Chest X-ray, PA view. Patient: 63 years old, sex F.
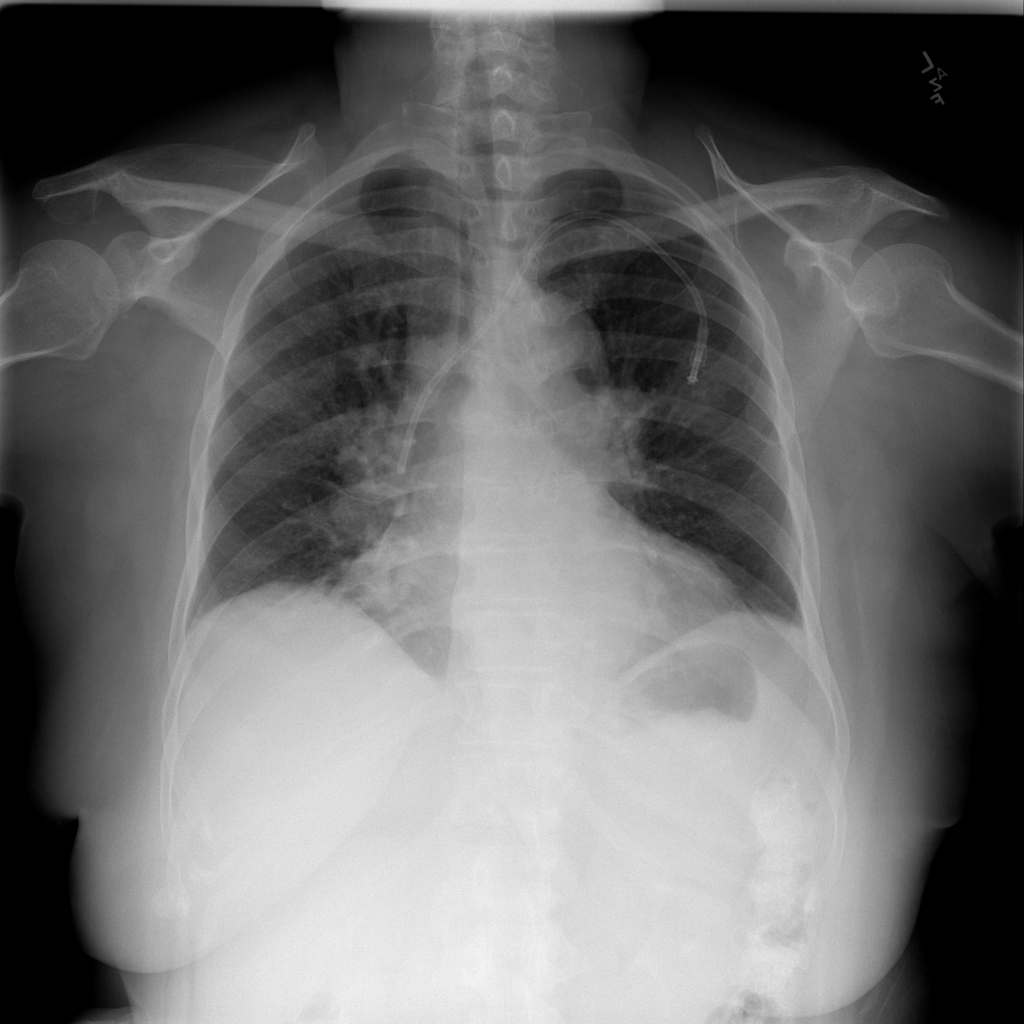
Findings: Cardiomegaly